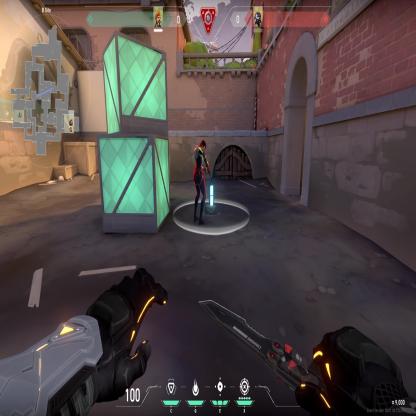
Label: planted spike ; enemy